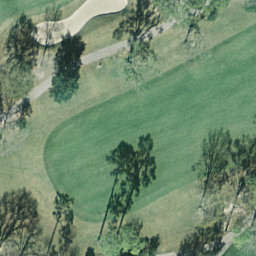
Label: golfcourse